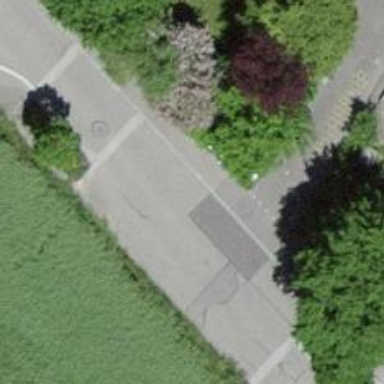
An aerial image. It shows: Chicane for traffic calming.